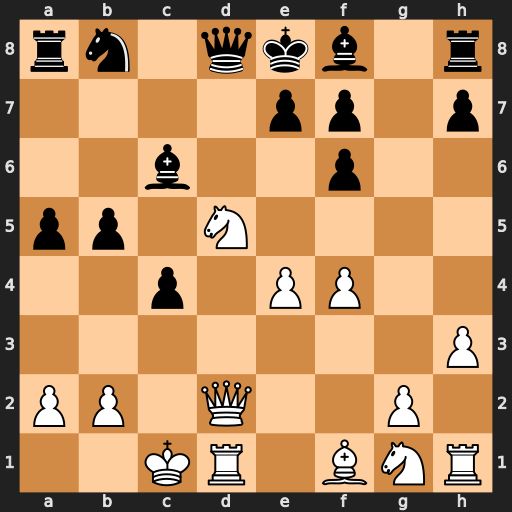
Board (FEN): rn1qkb1r/4pp1p/2b2p2/pp1N4/2p1PP2/7P/PP1Q2P1/2KR1BNR
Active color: w
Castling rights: kq
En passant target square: -
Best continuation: Nxf6+ exf6 Qxd8#